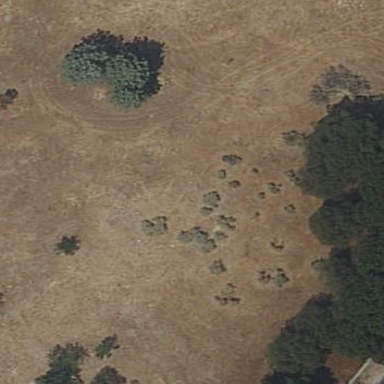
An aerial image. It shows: Area covered in scrub vegetation.